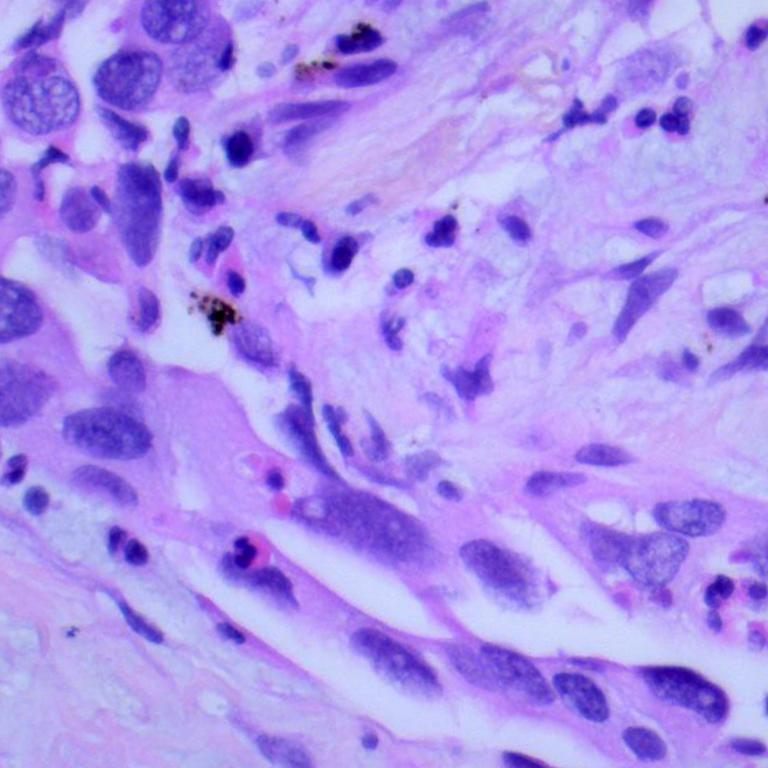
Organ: lung
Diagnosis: adenocarcinomas